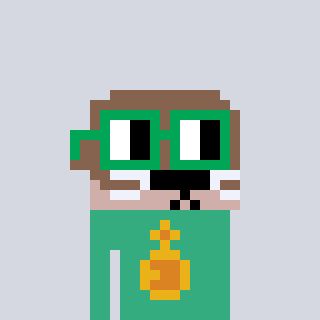
a pixel art character with square green glasses, a otter-shaped head and a teal-colored body on a cool background